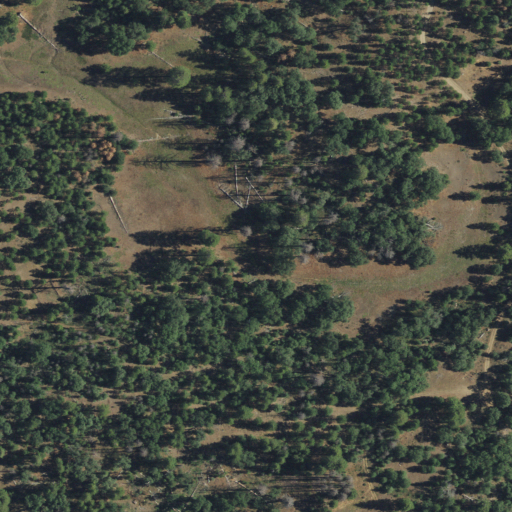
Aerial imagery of plain(s) in California named Golf Meadow containing shrub and evergreen forest